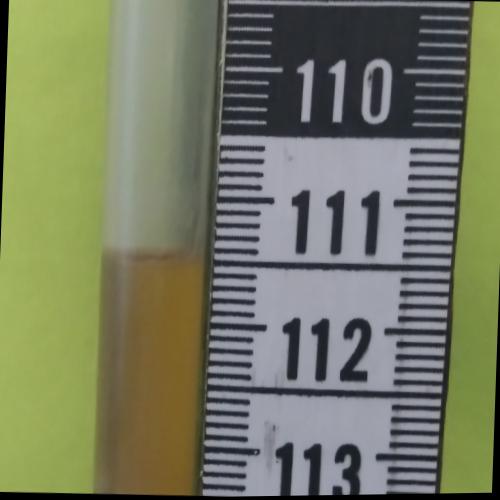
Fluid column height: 111.5 cm